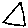
Label: triangle